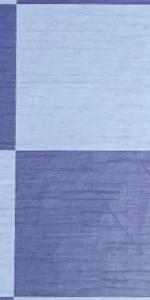
Label: Empty